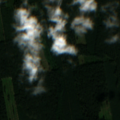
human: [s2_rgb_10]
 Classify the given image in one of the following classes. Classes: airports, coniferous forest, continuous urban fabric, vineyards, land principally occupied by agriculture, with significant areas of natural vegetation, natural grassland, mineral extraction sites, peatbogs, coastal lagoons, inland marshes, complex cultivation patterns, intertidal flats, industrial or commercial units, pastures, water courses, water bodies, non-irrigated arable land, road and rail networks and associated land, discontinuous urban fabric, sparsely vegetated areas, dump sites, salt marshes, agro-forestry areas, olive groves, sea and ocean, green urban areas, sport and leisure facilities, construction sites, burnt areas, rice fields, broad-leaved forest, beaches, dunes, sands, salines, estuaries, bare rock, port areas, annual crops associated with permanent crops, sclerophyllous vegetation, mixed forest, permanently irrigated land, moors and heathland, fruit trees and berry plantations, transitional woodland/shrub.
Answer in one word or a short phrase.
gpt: coniferous forest, transitional woodland/shrub